Question: Say I have 3 entities 'Grandparent', 'Parent', and 'Child'.
'Grandparent - Parent' is a one to many relationship
'Parent - Child' is a many to one relationship
'Child' has an 'age' attribute
My goal is to get all 'Child' entities of 'Parent' where 'Parent.grandparent' is a certain 'Grandparent'. In addition, I'd like to sort the fetched results by 'age'. I know I can do this in multiple steps, but my question is: how can I accomplish this in a single fetch request?
: Perhaps this diagram will be a bit clearer than the description above.

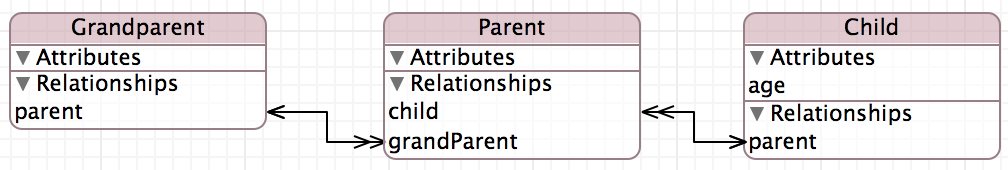
Answer: I got lucky and found this answer
<URL>
The question was worded differently, which is why it took awhile for me to find it. Basically, the predicate I'm looking for is of the following format:
'''
[NSPredicate predicateWithFormat:@"SUBQUERY(parent, $x, $x.grandparent == %@).@count != 0", grandParent];
'''